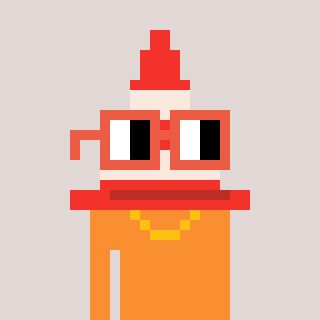
a pixel art character with square orange glasses, a cone-shaped head and a orange-colored body on a warm background